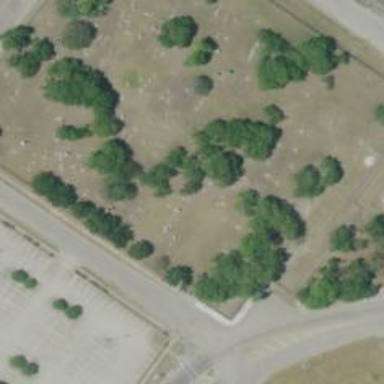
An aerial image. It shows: Memorial site with historic significance.